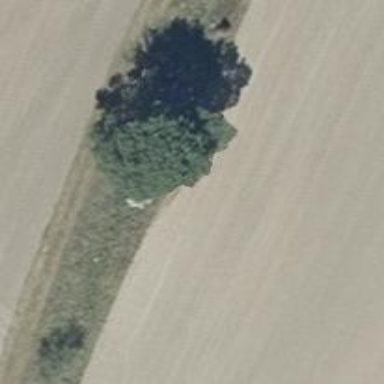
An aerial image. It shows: Deciduous tree with broadleaved leaves.